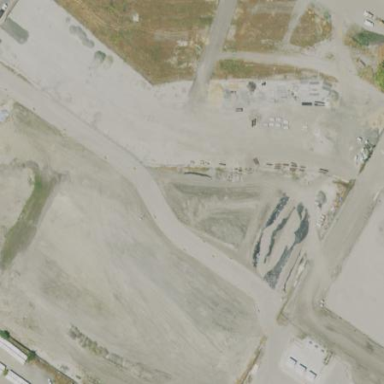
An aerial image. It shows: Brownfield area.